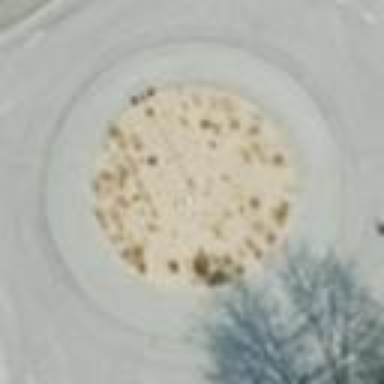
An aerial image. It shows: Secondary road with asphalt surface leading to roundabout.